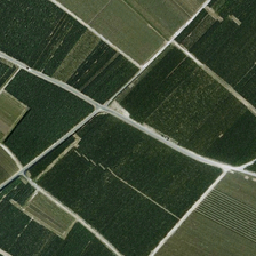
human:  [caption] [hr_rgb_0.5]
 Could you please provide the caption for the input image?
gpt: There are several roads near the green field.

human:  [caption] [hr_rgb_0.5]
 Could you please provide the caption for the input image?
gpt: There are several paths near the green space.

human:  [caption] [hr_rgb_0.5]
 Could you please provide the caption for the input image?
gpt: Wheat seedlings grow in the vast land.

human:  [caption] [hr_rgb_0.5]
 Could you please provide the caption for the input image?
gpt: The vast land is inside the growth of wheat seedlings.

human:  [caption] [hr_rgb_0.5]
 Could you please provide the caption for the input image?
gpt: There are several paths near the green fields.